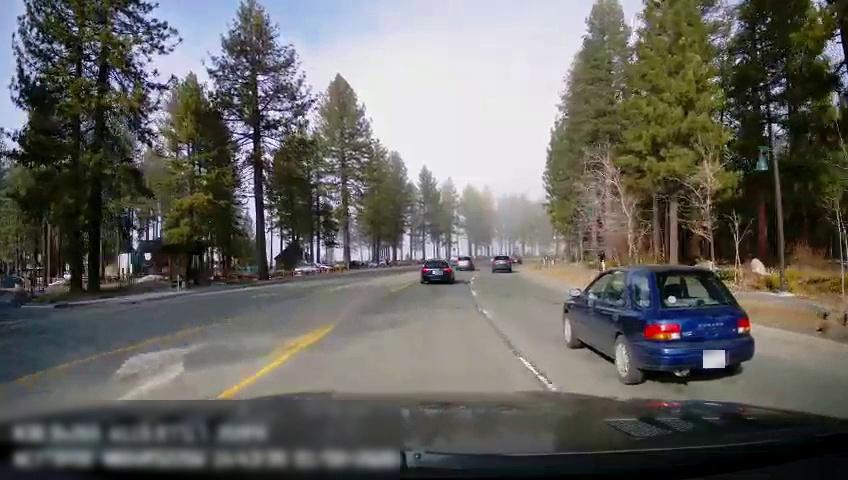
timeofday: Day
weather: Sunny
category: Drivable Space
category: Vehicles | Car
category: Vehicles | Car
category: Vehicles | Car
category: Vehicles | SUV
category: Vehicles | Car
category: Lanes | Opposite Lane
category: Lanes | Current Lane
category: Lanes | Current Lane